Question: In my code, I append a 'rect' but for some reason it doesn't show up.
The 'rect' I append shows up in the DOM as:

Here is my d3.js excerpt when I append it:
'''
var testRect = d3.selectAll(".altIndicator").append("rect")
.attr("class", "testRect")
.attr("x", -50)
.attr("width", 20*x.rangeBand())
.attr("y", -100)
.attr("height", 425).style("fill", "black").style("opacity", 1);
'''
What can be the reason it is not shown ?
I tried in the console to run this append interactively and it works when I append it anywhere else, so it seems an inheritance issue. However, by setting the style explicitely, it should override the style values inherited from the element or the CSS.
My complete code is below and the append is line 298-303.
Any help would be greatly appreciated.
<URL>
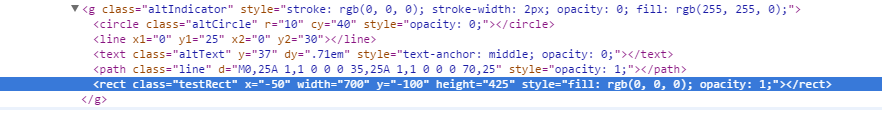
Answer: It's contained in a 'g' (the 'altIndicator') that has a 0 opacity.
This is being set here:
'''
d3.selectAll(".altIndicator")
.each(function (d) { if (selectedItemSet.has(d) && selectedItemSet.get(d).alternativeId != 0) {
d3.select(this).style("fill", "white")
.style("opacity", 0.5);
}
else {
d3.select(this).style("opacity", 0);
}
});
'''
<URL>.